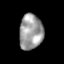
Tissue: skin
Cell type: Epithelial cells
Senescence score: 0.7738
Nuclear area (px): 811
Mean DAPI intensity: 156.928